Question: I am trying to visualize Air Quality Data as time-series charts using pycaret and plotly dash python libraries , but i am getting very weird graphs, below is my code:
'''
import pandas as pd
import plotly.express as px
data = pd.read_csv('E:/Self Learning/Djang_Dash/2019-2020_5.csv')
data['Date'] = pd.to_datetime(data['Date'], format='%d/%m/%Y')
#data.set_index('Date', inplace=True)
# combine store and item column as time_series
data['OBJECTID'] = ['Location_' + str(i) for i in data['OBJECTID']]
#data['AQI_Bins_AI'] = ['Bin_' + str(i) for i in data['AQI_Bins_AI']]
data['time_series'] = data[['OBJECTID']].apply(lambda x: '_'.join(x), axis=1)
data.drop(['OBJECTID'], axis=1, inplace=True)
# extract features from date
data['month'] = [i.month for i in data['Date']]
data['year'] = [i.year for i in data['Date']]
data['day_of_week'] = [i.dayofweek for i in data['Date']]
data['day_of_year'] = [i.dayofyear for i in data['Date']]
data.head(4000)
data['time_series'].nunique()
for i in data['time_series'].unique():
subset = data[data['time_series'] == i]
subset['moving_average'] = subset['CO'].rolling(window = 30).mean()
fig = px.line(subset, x="Date", y=["CO","moving_average"], title = i, template = 'plotly_dark')
fig.show()
'''

require needful help in this regard,
here is my sample data <URL>
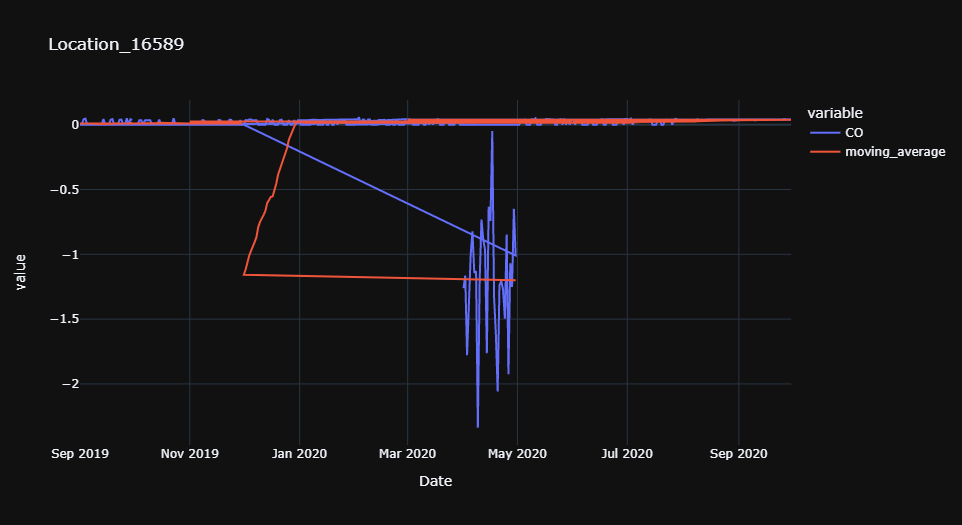
Answer: - <URL>-
1. date is not datetime64[ns] in your data frame
2. date is not sorted, leading to lines being drawn in way you have noted
-
### get some data
'''
import kaggle.cli
import sys, math
import pandas as pd
from pathlib import Path
from zipfile import ZipFile
import plotly.express as px
# download data set
# https://www.kaggle.com/rohanrao/air-quality-data-in-india?select=station_hour.csv
sys.argv = [
sys.argv[0]
] + "datasets download rohanrao/air-quality-data-in-india".split(
" "
)
kaggle.cli.main()
zfile = ZipFile("air-quality-data-in-india.zip")
print([f.filename for f in zfile.infolist()])
'''
### plot using code from question
'''
import pandas as pd
import plotly.express as px
from pathlib import Path
from distutils.version import StrictVersion
# data = pd.read_csv('E:/Self Learning/Djang_Dash/2019-2020_5.csv')
# use kaggle data
# dfs = {f.filename:pd.read_csv(zfile.open(f)) for f in zfile.infolist() if f.filename in ['station_day.csv',"stations.csv"]}
# data = pd.merge(dfs['station_day.csv'],dfs["stations.csv"], on="StationId")
# data['Date'] = pd.to_datetime(data['Date'])
# # kaggle data is different from question, make it compatible with questions data
# data = data.assign(OBJECTID=lambda d: d["StationId"])
# sample data from google drive link
data2 = pd.read_csv(Path.home().joinpath("Downloads").joinpath("AQI.csv"))
data2["Date"] = pd.to_datetime(data2["Date"])
data = data2
# as per very first commment - it's important data is ordered !
data = data.sort_values(["Date","OBJECTID"])
data['time_series'] = "Location_" + data["OBJECTID"].astype(str)
# clean up data, remove rows where there is no CO value
data = data.dropna(subset=["CO"])
# can do moving average in one step (can also be used by animation)
if StrictVersion(pd.__version__) < StrictVersion("1.3.0"):
data["moving_average"] = data.groupby("time_series",as_index=False)["CO"].rolling(window=30).mean().to_frame()["CO"].values
else:
data["moving_average"] = data.groupby("time_series",as_index=False)["CO"].rolling(window=30).mean()["CO"]
# just first two for purpose of demonstration
for i in data['time_series'].unique()[0:3]:
subset = data.loc[data['time_series'] == i]
fig = px.line(subset, x="Date", y=["CO","moving_average"], title = i, template = 'plotly_dark')
fig.show()
'''
### can use animation
'''
px.line(
data,
x="Date",
y=["CO", "moving_average"],
animation_frame="time_series",
template="plotly_dark",
).update_layout(yaxis={"range":[data["CO"].min(), data["CO"].quantile(.97)]})
'''
<URL>